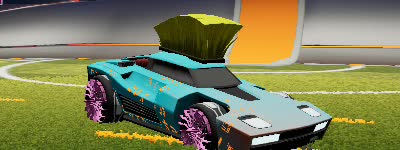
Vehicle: breakout